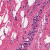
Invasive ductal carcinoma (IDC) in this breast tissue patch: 0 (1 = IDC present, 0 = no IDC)